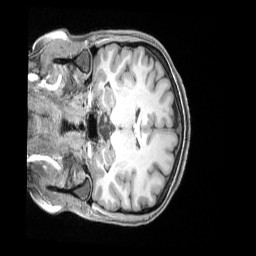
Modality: T1w
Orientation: coronal
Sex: female
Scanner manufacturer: siemens
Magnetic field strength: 3 T
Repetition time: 2.4 s
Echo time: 0.00222 s